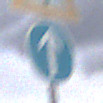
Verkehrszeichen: VorgeschriebeneFahrtrichtungGeradeaus
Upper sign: Lichtzeichenanlage
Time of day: MorningAfternoon
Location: Outdoor (Suburban)
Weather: PartlyCloudy
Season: NotSpecified
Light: Natural